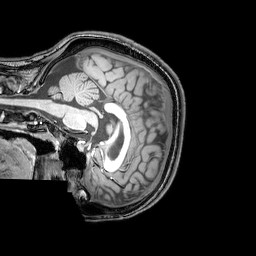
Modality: T1w
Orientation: sagittal
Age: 26
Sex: female
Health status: healthy
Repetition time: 0.081 s
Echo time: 0.037 s